Current action and preconditions to check: trajectory_clear

Your task: For each precondition in the list above, predict whether it will hold at this action.

Consider the current scene as observed from the mobile robot's camera, and analyze the predicted future states of all dynamic agents (e.g., people, animals, vehicles, or any moving entities) within the NEXT SECOND.

IMPORTANT: Only answer "very likely" if you are absolutely certain—based on strong, clear evidence—that a dynamic agent will violate the precondition in the predicted future state. Do NOT answer "very likely" for unlikely, ambiguous, or low-probability risks.

Ask yourself for each precondition: Is there a high probability, with clear and convincing evidence, that the predicted future states of any dynamic agent will interfere with the predicted future state of the currently executing action within the NEXT SECOND, causing that precondition to fail?

Assess the risk level based on these predictions. Use "likely" or "very likely" if motions create a clear risk of interference.

Use "neutral" or "improbable" if agents are nearby but their predicted paths are clearly diverging or non-conflicting.

Failure Risk Categories: "very improbable", "improbable", "neutral", "likely", "very likely"

Answer Format: Output ONLY the probability_of_failure value from these categories: "very improbable", "improbable", "neutral", "likely", "very likely"

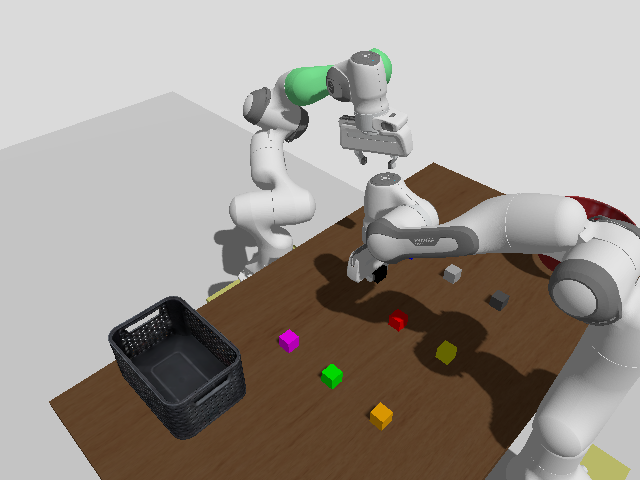

Answer: improbable